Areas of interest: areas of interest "Memorial Hall"
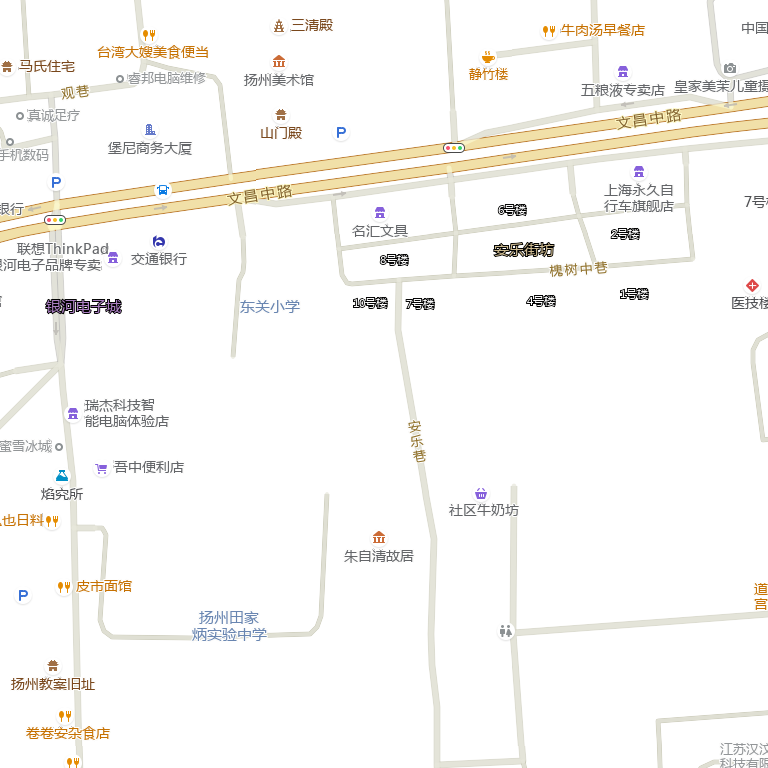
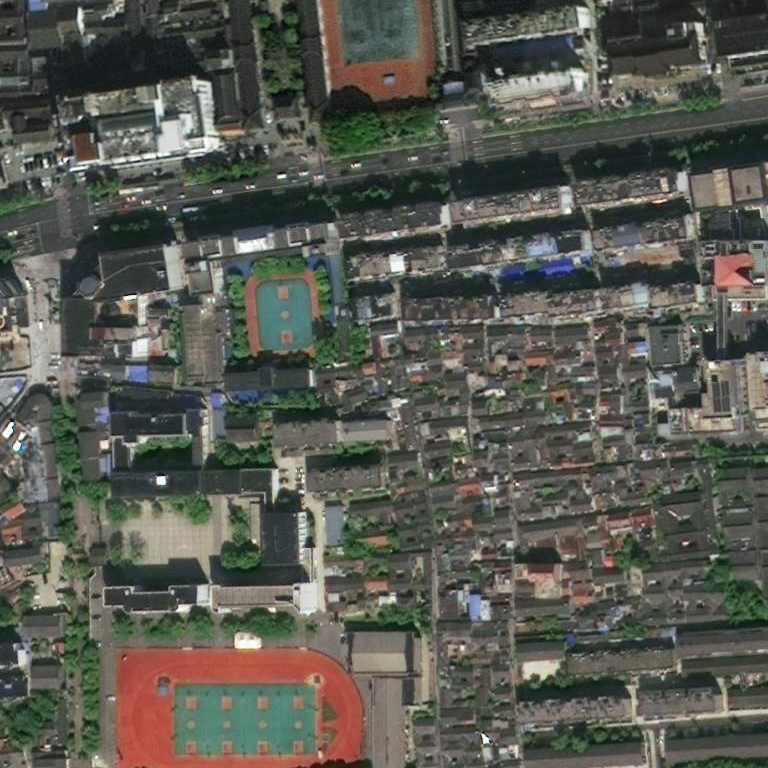